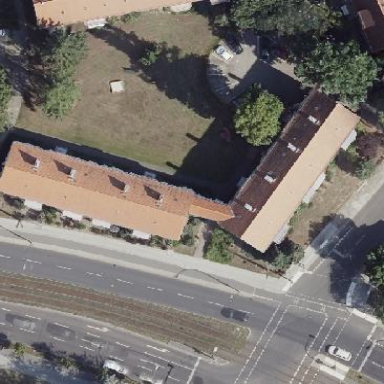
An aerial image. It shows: Gabled roof adorns the apartments building.